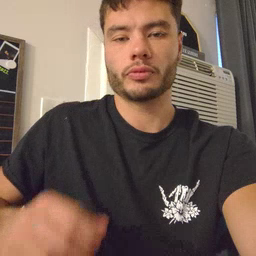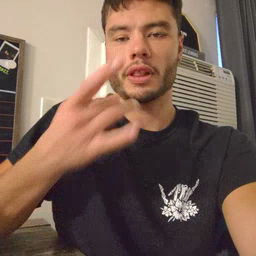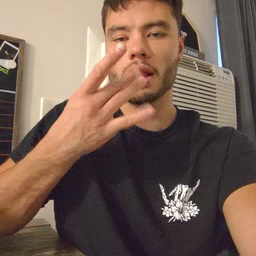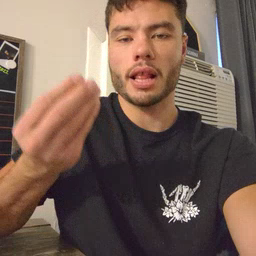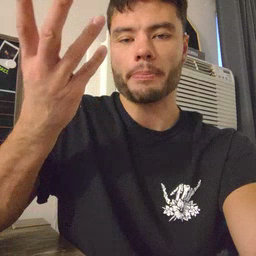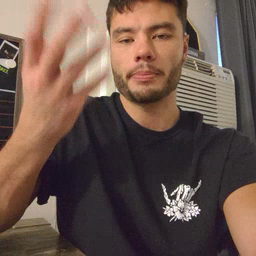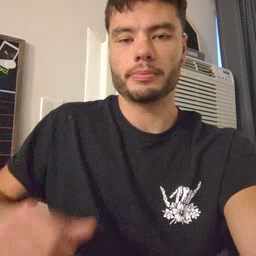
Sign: lamp